Question: In this program I'd like to randomly choose one word from a json file
[My code]

I succesfully opend the file but i don't know how to access only one record inside "randwords"
Thanks!!!
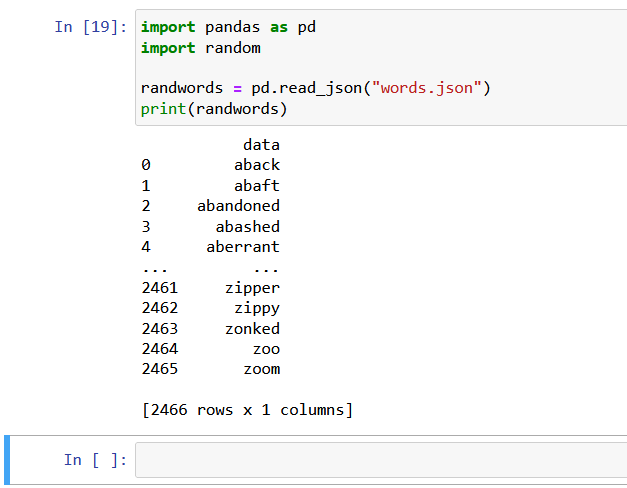
Answer: You can access a pandas dataframe (the 'pd') with an operation called indexing. For example 'pd<URL> for more information.
One specific function that you can benefit here is 'iloc'. For example 'pd.iloc[0]' will let you have access to the first . Then you can specify which column you are interested int by calling the appropriate column name.
'''
pd.idloc[0].data
'''
This will return the column of the first row. Using a random number instead of will result in a random row obioulsy.